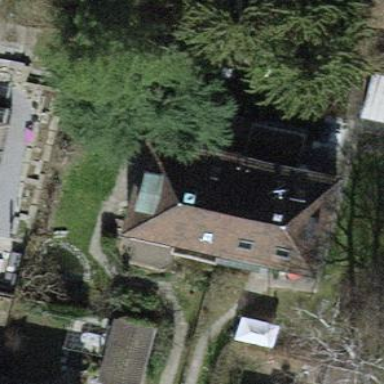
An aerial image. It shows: Building with tile roof.